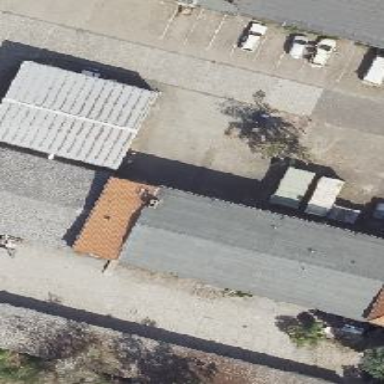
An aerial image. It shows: Group of garages.